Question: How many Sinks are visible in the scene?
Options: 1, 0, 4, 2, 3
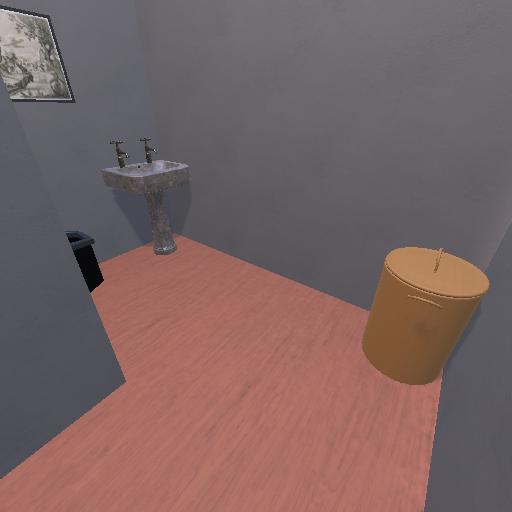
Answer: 1